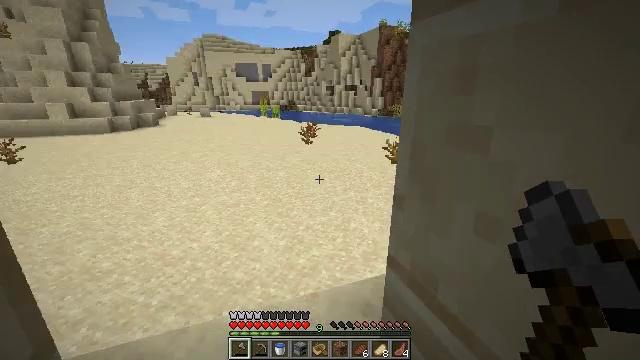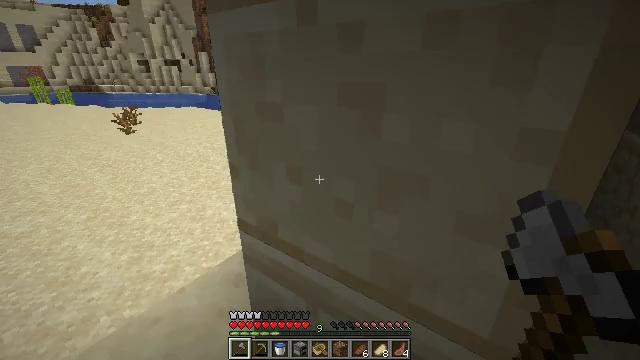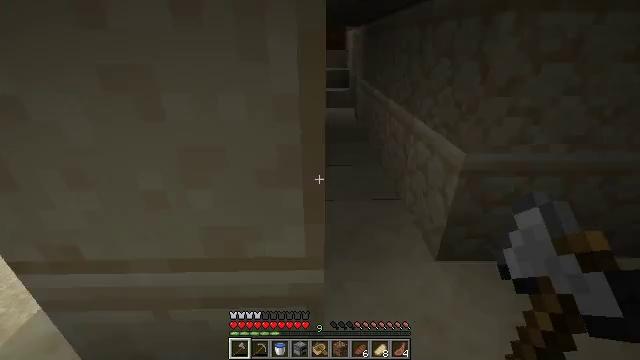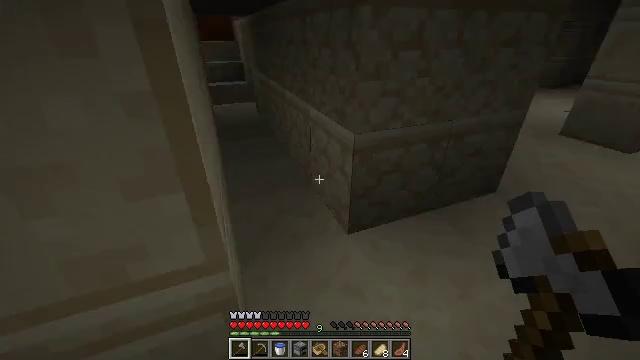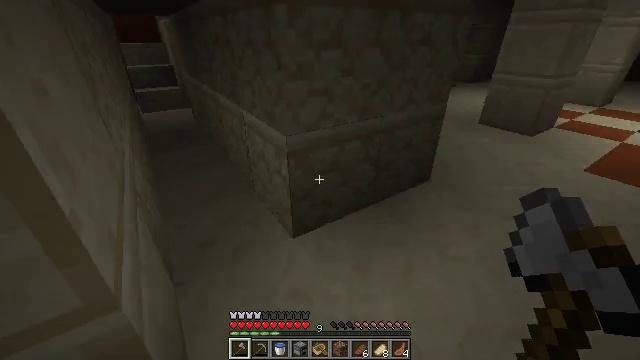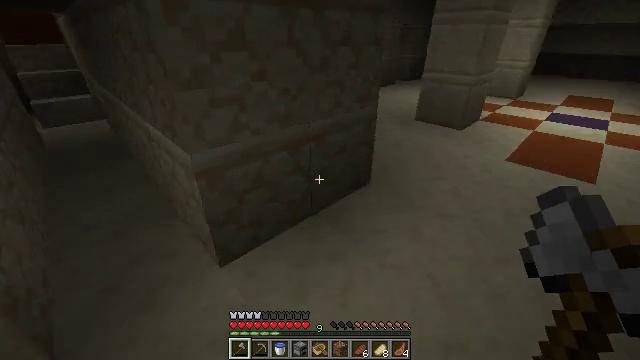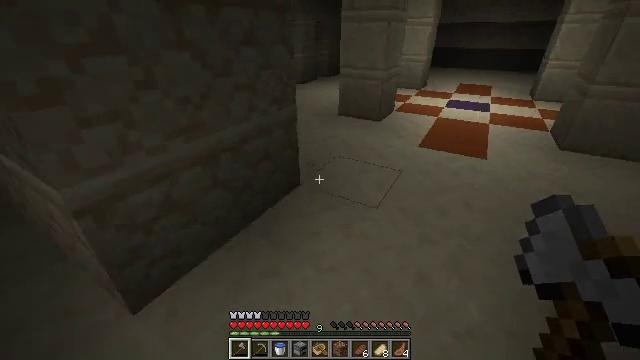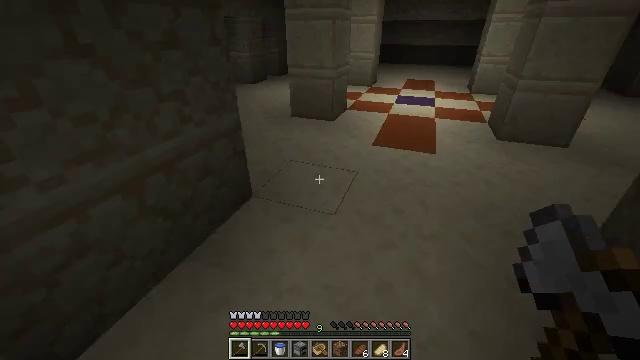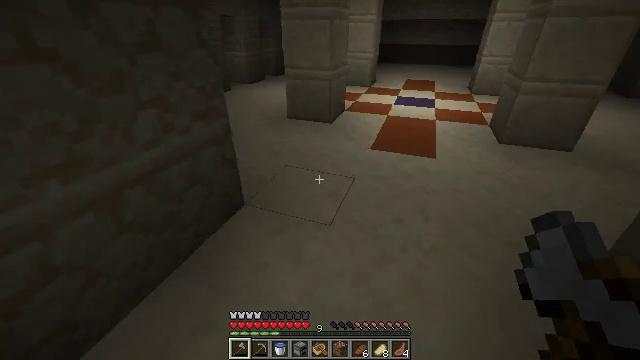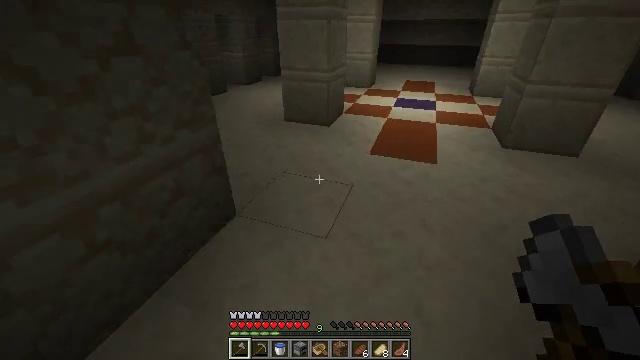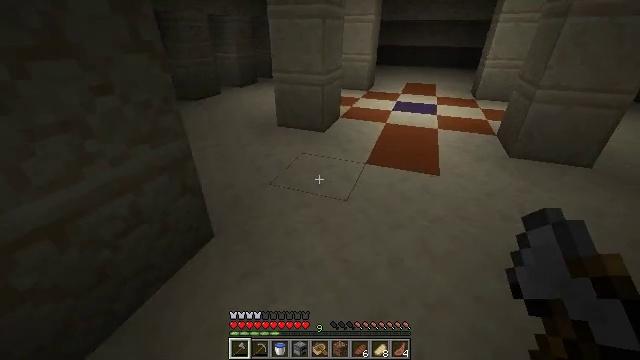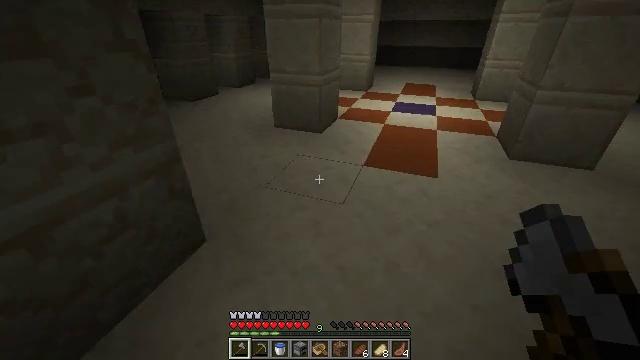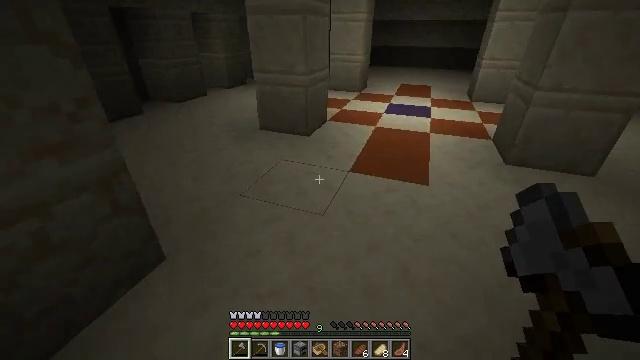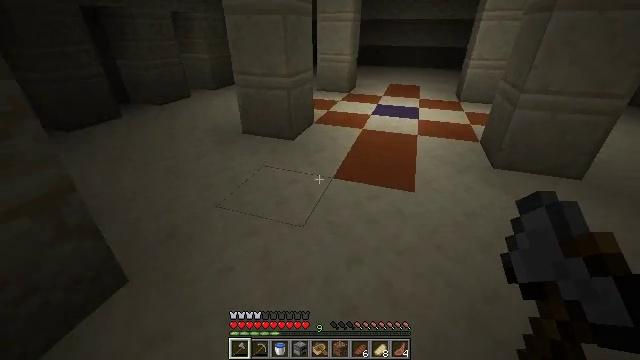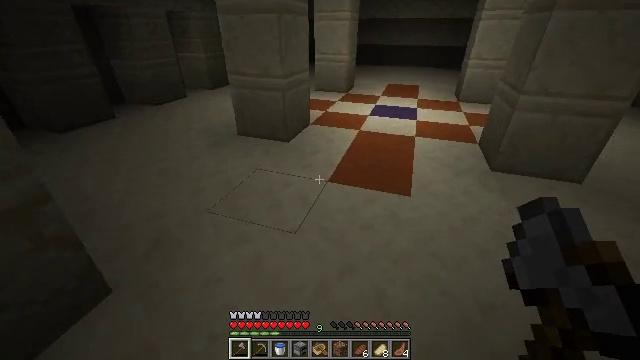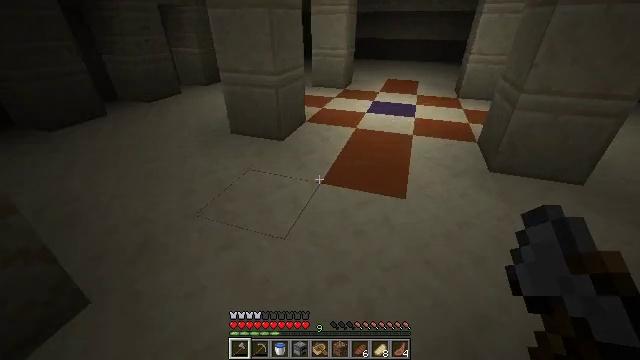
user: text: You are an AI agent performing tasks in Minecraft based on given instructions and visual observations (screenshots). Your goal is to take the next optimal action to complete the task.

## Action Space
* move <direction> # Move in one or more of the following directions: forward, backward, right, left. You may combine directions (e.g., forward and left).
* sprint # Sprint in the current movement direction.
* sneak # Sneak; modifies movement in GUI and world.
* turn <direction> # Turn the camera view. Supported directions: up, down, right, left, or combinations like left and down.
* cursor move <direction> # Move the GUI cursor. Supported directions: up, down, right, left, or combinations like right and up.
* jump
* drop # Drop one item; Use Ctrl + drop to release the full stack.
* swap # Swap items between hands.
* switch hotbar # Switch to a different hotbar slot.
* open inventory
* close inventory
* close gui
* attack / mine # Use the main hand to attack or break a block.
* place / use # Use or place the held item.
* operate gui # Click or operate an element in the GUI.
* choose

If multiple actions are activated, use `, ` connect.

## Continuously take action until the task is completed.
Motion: motion action
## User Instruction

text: Mine blue terracotta.
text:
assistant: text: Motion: move back and move right, turn right and down
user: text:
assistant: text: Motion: move back and move right, turn right and down
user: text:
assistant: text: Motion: move right, turn right and down
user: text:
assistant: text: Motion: move forward and move right, turn right
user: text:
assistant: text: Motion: move forward and move right, turn right
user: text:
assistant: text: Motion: move forward and move right, turn right
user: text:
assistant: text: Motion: move forward, turn right
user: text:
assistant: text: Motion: move forward
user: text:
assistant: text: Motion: move forward
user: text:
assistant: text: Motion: move forward and move right
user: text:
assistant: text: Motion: move forward and move right
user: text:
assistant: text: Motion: move forward and move right
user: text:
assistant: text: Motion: move forward and move right, turn right
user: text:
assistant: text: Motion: move forward and move right
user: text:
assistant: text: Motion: move forward and move right, turn down
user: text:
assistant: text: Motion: move forward and move right, turn down
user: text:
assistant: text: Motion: move forward and move right, turn left and down
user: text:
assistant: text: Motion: move forward and move right, turn down
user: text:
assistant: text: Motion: move forward and move right, turn left and down
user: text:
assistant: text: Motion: move forward and move right, turn left and down
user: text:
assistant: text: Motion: move forward
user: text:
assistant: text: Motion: move forward
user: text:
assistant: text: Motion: move forward
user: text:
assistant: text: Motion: move forward, turn right
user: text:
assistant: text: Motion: move forward, turn right and down
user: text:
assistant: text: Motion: move forward, turn right
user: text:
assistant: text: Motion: move forward, turn right
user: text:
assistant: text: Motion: move forward, turn right and up
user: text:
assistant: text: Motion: move forward, turn right
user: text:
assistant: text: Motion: move forward